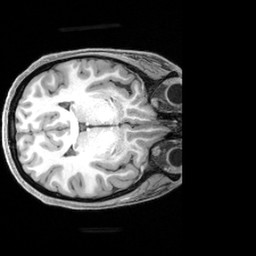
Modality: T1w
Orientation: axial